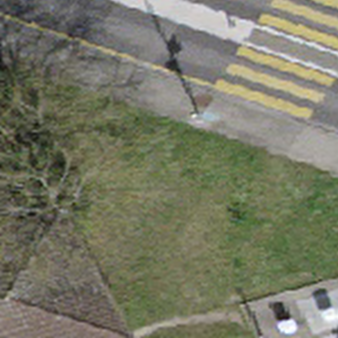
Label: other